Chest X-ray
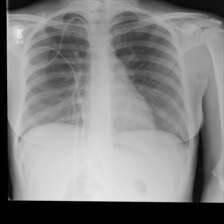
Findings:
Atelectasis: negative
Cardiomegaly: negative
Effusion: negative
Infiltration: negative
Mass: negative
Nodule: negative
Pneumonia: negative
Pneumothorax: negative
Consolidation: negative
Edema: negative
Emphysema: negative
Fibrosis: negative
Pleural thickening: negative
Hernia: negative